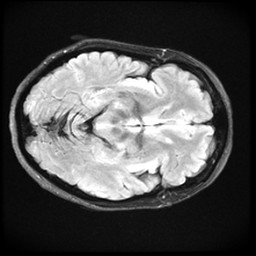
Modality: FLAIR
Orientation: axial
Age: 49
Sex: female
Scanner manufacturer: ge
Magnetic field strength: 3 T
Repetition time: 11 s
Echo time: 0.1497 s